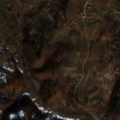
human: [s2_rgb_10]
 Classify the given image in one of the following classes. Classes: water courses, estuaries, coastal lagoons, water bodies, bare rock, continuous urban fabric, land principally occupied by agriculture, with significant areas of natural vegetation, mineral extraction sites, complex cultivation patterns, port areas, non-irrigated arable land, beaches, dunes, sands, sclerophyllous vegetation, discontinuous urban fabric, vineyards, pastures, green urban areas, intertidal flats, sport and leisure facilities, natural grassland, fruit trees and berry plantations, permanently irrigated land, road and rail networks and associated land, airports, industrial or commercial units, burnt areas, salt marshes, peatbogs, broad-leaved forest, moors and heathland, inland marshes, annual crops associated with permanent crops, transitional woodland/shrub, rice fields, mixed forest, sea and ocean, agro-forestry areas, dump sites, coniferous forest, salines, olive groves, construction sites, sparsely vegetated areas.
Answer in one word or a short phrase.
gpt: complex cultivation patterns, land principally occupied by agriculture, with significant areas of natural vegetation, broad-leaved forest